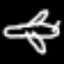
Label: airplane